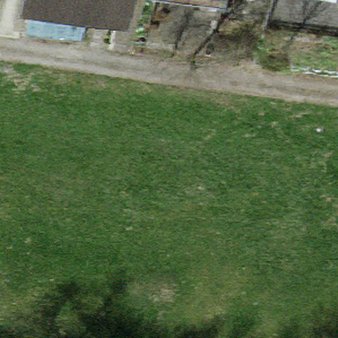
Label: other